Question: Woah, I have this serious problem with jquery datatables plugin. I have a table with a lot of columns (over 35 columns) and this table is overflow my div content.
I have tried many ways (including solution at same problems in stack overflow) but still couldn't solve this problem. So, I really need your help here, please. :)
Thank you thank you so much
You can see the screenshot here.

Here is the javascript code
'''
var list_table = $("#list_table").dataTable({
"sScrollX": "100%",
"sScrollXInner": "110%",
"bScrollCollapse": true
});
'''
Here is the html table
'''
<table class="display" id="list_table">
<thead>
<tr>
<th rowspan="2">Account Code</th>
<th rowspan="2">Account Name</th>
<th colspan="3">January</th><th colspan="3">February</th><th colspan="3">March</th><th colspan="3">April</th><th colspan="3">May</th><th colspan="3">June</th><th colspan="3">July</th><th colspan="3">August</th><th colspan="3">September</th><th colspan="3">October</th><th colspan="3">November</th><th colspan="3">December
</th><th colspan="3">January s/d December
<!-- <th rowspan="2" class="link"></th>-->
</th></tr>
<tr>
<th>Budget</th>
<th>Actual</th>
<th>Variance</th>
<th>Budget</th>
<th>Actual</th>
<th>Variance</th>
<th>Budget</th>
<th>Actual</th>
<th>Variance</th>
<th>Budget</th>
<th>Actual</th>
<th>Variance</th>
<th>Budget</th>
<th>Actual</th>
<th>Variance</th>
<th>Budget</th>
<th>Actual</th>
<th>Variance</th>
<th>Budget</th>
<th>Actual</th>
<th>Variance</th>
<th>Budget</th>
<th>Actual</th>
<th>Variance</th>
<th>Budget</th>
<th>Actual</th>
<th>Variance</th>
<th>Budget</th>
<th>Actual</th>
<th>Variance</th>
<th>Budget</th>
<th>Actual</th>
<th>Variance</th>
<th>Budget</th>
<th>Actual</th>
<th>Variance</th>
<th>Budget</th>
<th>Actual</th>
<th>Variance</th>
</tr>
</thead>
<tbody>
<tr>
<td><PHONE></td>
<td><span class="coa-text">INSENTIVE/SHIFT ALLOWANCE</span><br> <span style="background: #778A52" class="attr-text">Divisi Anggaran dan Pajak</span> <span class="loc-text">InChina</span> <span class="asset-text">FA-GENSET</span> <span class="tenant-text">PT. Angin Rupiah</span> </td>
<td class="align-right">2,500,000.00</td>
<td class="align-right">0.00</td>
<td class="align-right">2,500,000.00</td>
<td class="align-right">2,500,000.00</td>
<td class="align-right">0.00</td>
<td class="align-right">2,500,000.00</td>
<td class="align-right">2,500,000.00</td>
<td class="align-right">0.00</td>
<td class="align-right">2,500,000.00</td>
<td class="align-right">2,500,000.00</td>
<td class="align-right">0.00</td>
<td class="align-right">2,500,000.00</td>
<td class="align-right">2,500,000.00</td>
<td class="align-right">0.00</td>
<td class="align-right">2,500,000.00</td>
<td class="align-right">2,500,000.00</td>
<td class="align-right">0.00</td>
<td class="align-right">2,500,000.00</td>
<td class="align-right">2,500,000.00</td>
<td class="align-right">0.00</td>
<td class="align-right">2,500,000.00</td>
<td class="align-right">2,500,000.00</td>
<td class="align-right">0.00</td>
<td class="align-right">2,500,000.00</td>
<td class="align-right">2,500,000.00</td>
<td class="align-right">0.00</td>
<td class="align-right">2,500,000.00</td>
<td class="align-right">2,500,000.00</td>
<td class="align-right">0.00</td>
<td class="align-right">2,500,000.00</td>
<td class="align-right">2,500,000.00</td>
<td class="align-right">0.00</td>
<td class="align-right">2,500,000.00</td>
<td class="align-right">2,500,000.00</td>
<td class="align-right">0.00</td>
<td class="align-right">2,500,000.00</td>
<td class="align-right">30,000,000.00</td>
<td class="align-right">0.00</td>
<td class="align-right">30,000,000.00</td>
</tr>
<tr>
<td><PHONE></td>
<td><span class="coa-text">MAKAN BERSAMA TAMU DAN REKANAN</span><br> <span style="background: #778A52" class="attr-text">Divisi Anggaran dan Pajak</span> <span class="loc-text">Satu Dua</span> </td>
<td class="align-right">1,500,000.00</td>
<td class="align-right">0.00</td>
<td class="align-right">1,500,000.00</td>
<td class="align-right">1,500,000.00</td>
<td class="align-right">0.00</td>
<td class="align-right">1,500,000.00</td>
<td class="align-right">1,500,000.00</td>
<td class="align-right">0.00</td>
<td class="align-right">1,500,000.00</td>
<td class="align-right">1,500,000.00</td>
<td class="align-right">0.00</td>
<td class="align-right">1,500,000.00</td>
<td class="align-right">1,500,000.00</td>
<td class="align-right">0.00</td>
<td class="align-right">1,500,000.00</td>
<td class="align-right">1,500,000.00</td>
<td class="align-right">0.00</td>
<td class="align-right">1,500,000.00</td>
<td class="align-right">1,500,000.00</td>
<td class="align-right">0.00</td>
<td class="align-right">1,500,000.00</td>
<td class="align-right">1,500,000.00</td>
<td class="align-right">0.00</td>
<td class="align-right">1,500,000.00</td>
<td class="align-right">1,500,000.00</td>
<td class="align-right">0.00</td>
<td class="align-right">1,500,000.00</td>
<td class="align-right">1,500,000.00</td>
<td class="align-right">7,000,000.00</td>
<td class="align-right">-5,500,000.00</td>
<td class="align-right">1,500,000.00</td>
<td class="align-right">0.00</td>
<td class="align-right">1,500,000.00</td>
<td class="align-right">1,500,000.00</td>
<td class="align-right">0.00</td>
<td class="align-right">1,500,000.00</td>
<td class="align-right">18,000,000.00</td>
<td class="align-right">7,000,000.00</td>
<td class="align-right">11,000,000.00</td>
</tr>
</tbody>
'''
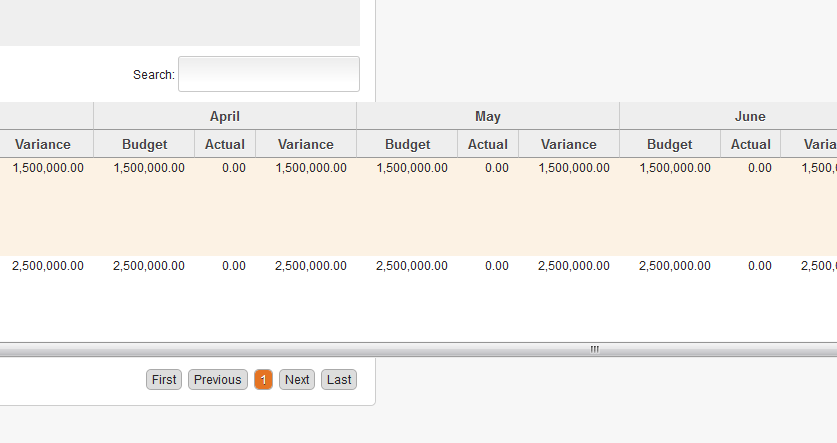
Answer: I'd suggest removing the sScrollXInner firstly (it shouldn't really be needed... :-) ). Then have a look at what the width of the wrapper element is. It should end up looking like this example: <URL>